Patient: sex M, age 43
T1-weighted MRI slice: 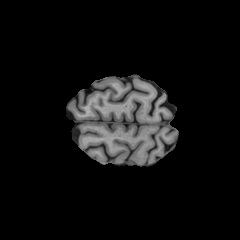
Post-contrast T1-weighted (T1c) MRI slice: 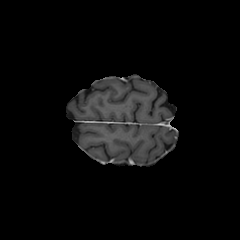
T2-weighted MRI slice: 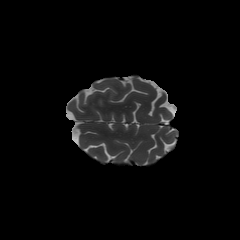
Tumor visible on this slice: no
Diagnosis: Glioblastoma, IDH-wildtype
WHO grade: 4